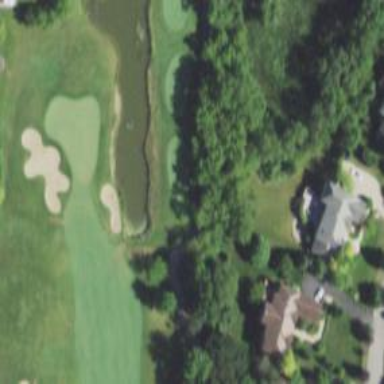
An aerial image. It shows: Path for both roads and golfers.